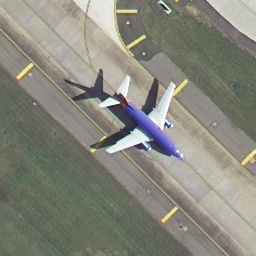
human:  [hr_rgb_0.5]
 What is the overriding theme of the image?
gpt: airplane